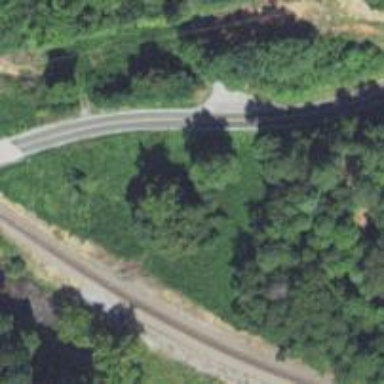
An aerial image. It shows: Culvert tunnel.